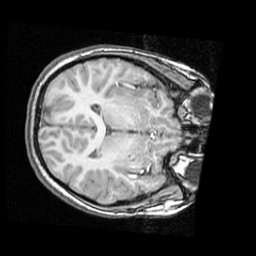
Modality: T1w
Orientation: axial
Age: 11
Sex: female
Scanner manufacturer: ge
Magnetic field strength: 1.5 T
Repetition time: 0.03333 s
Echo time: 0.008 s